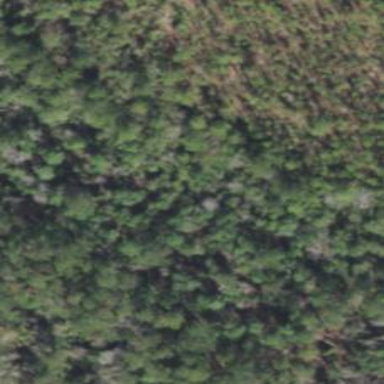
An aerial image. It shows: Mixed leaf woodland.